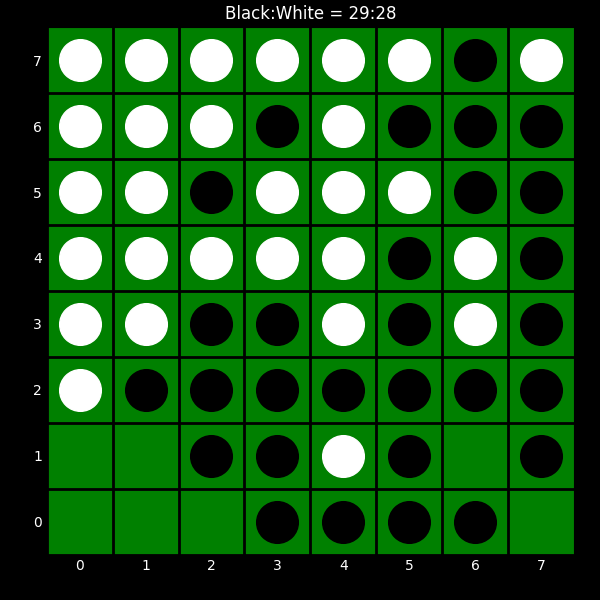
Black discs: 29
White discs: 28